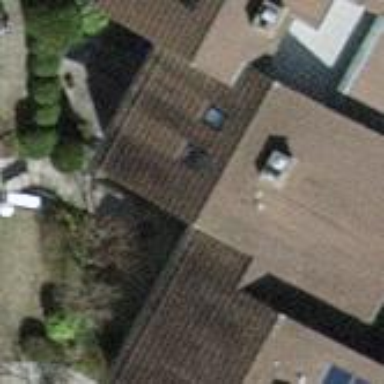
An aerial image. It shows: Building with tile roof.